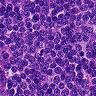
Metastatic tissue present: no